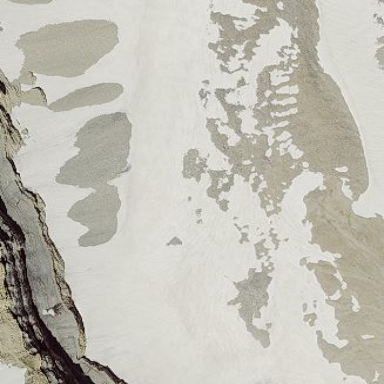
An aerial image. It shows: Rocky glacier.